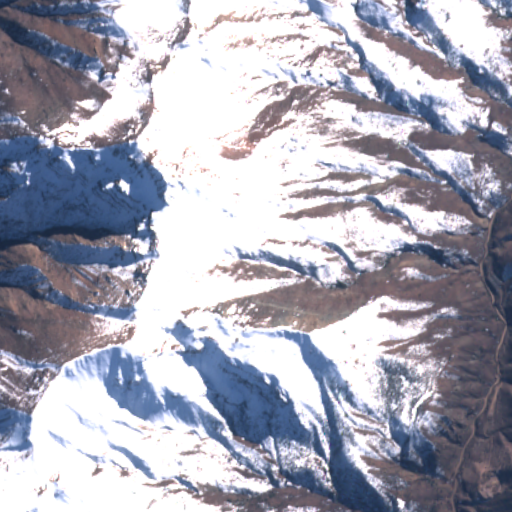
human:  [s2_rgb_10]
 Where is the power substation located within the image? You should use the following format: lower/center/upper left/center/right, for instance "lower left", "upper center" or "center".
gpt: The power substation is located in the center right of the image.
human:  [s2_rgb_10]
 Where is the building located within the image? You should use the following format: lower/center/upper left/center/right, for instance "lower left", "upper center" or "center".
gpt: The building is located in the right of the image.
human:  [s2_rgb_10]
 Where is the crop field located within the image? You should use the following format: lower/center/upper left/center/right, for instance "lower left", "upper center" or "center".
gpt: There is no crop field in the image.